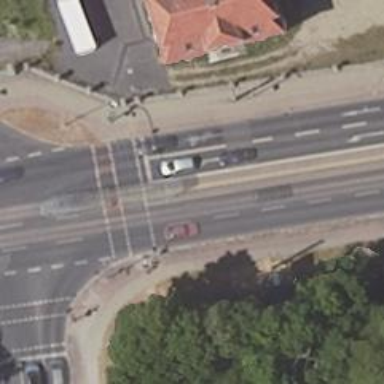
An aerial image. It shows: Road with traffic signals at the crossing.